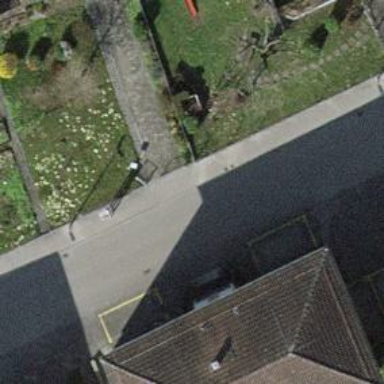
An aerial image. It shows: Service road with sidewalk.